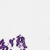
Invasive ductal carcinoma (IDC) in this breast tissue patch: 0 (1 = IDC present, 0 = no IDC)